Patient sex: M
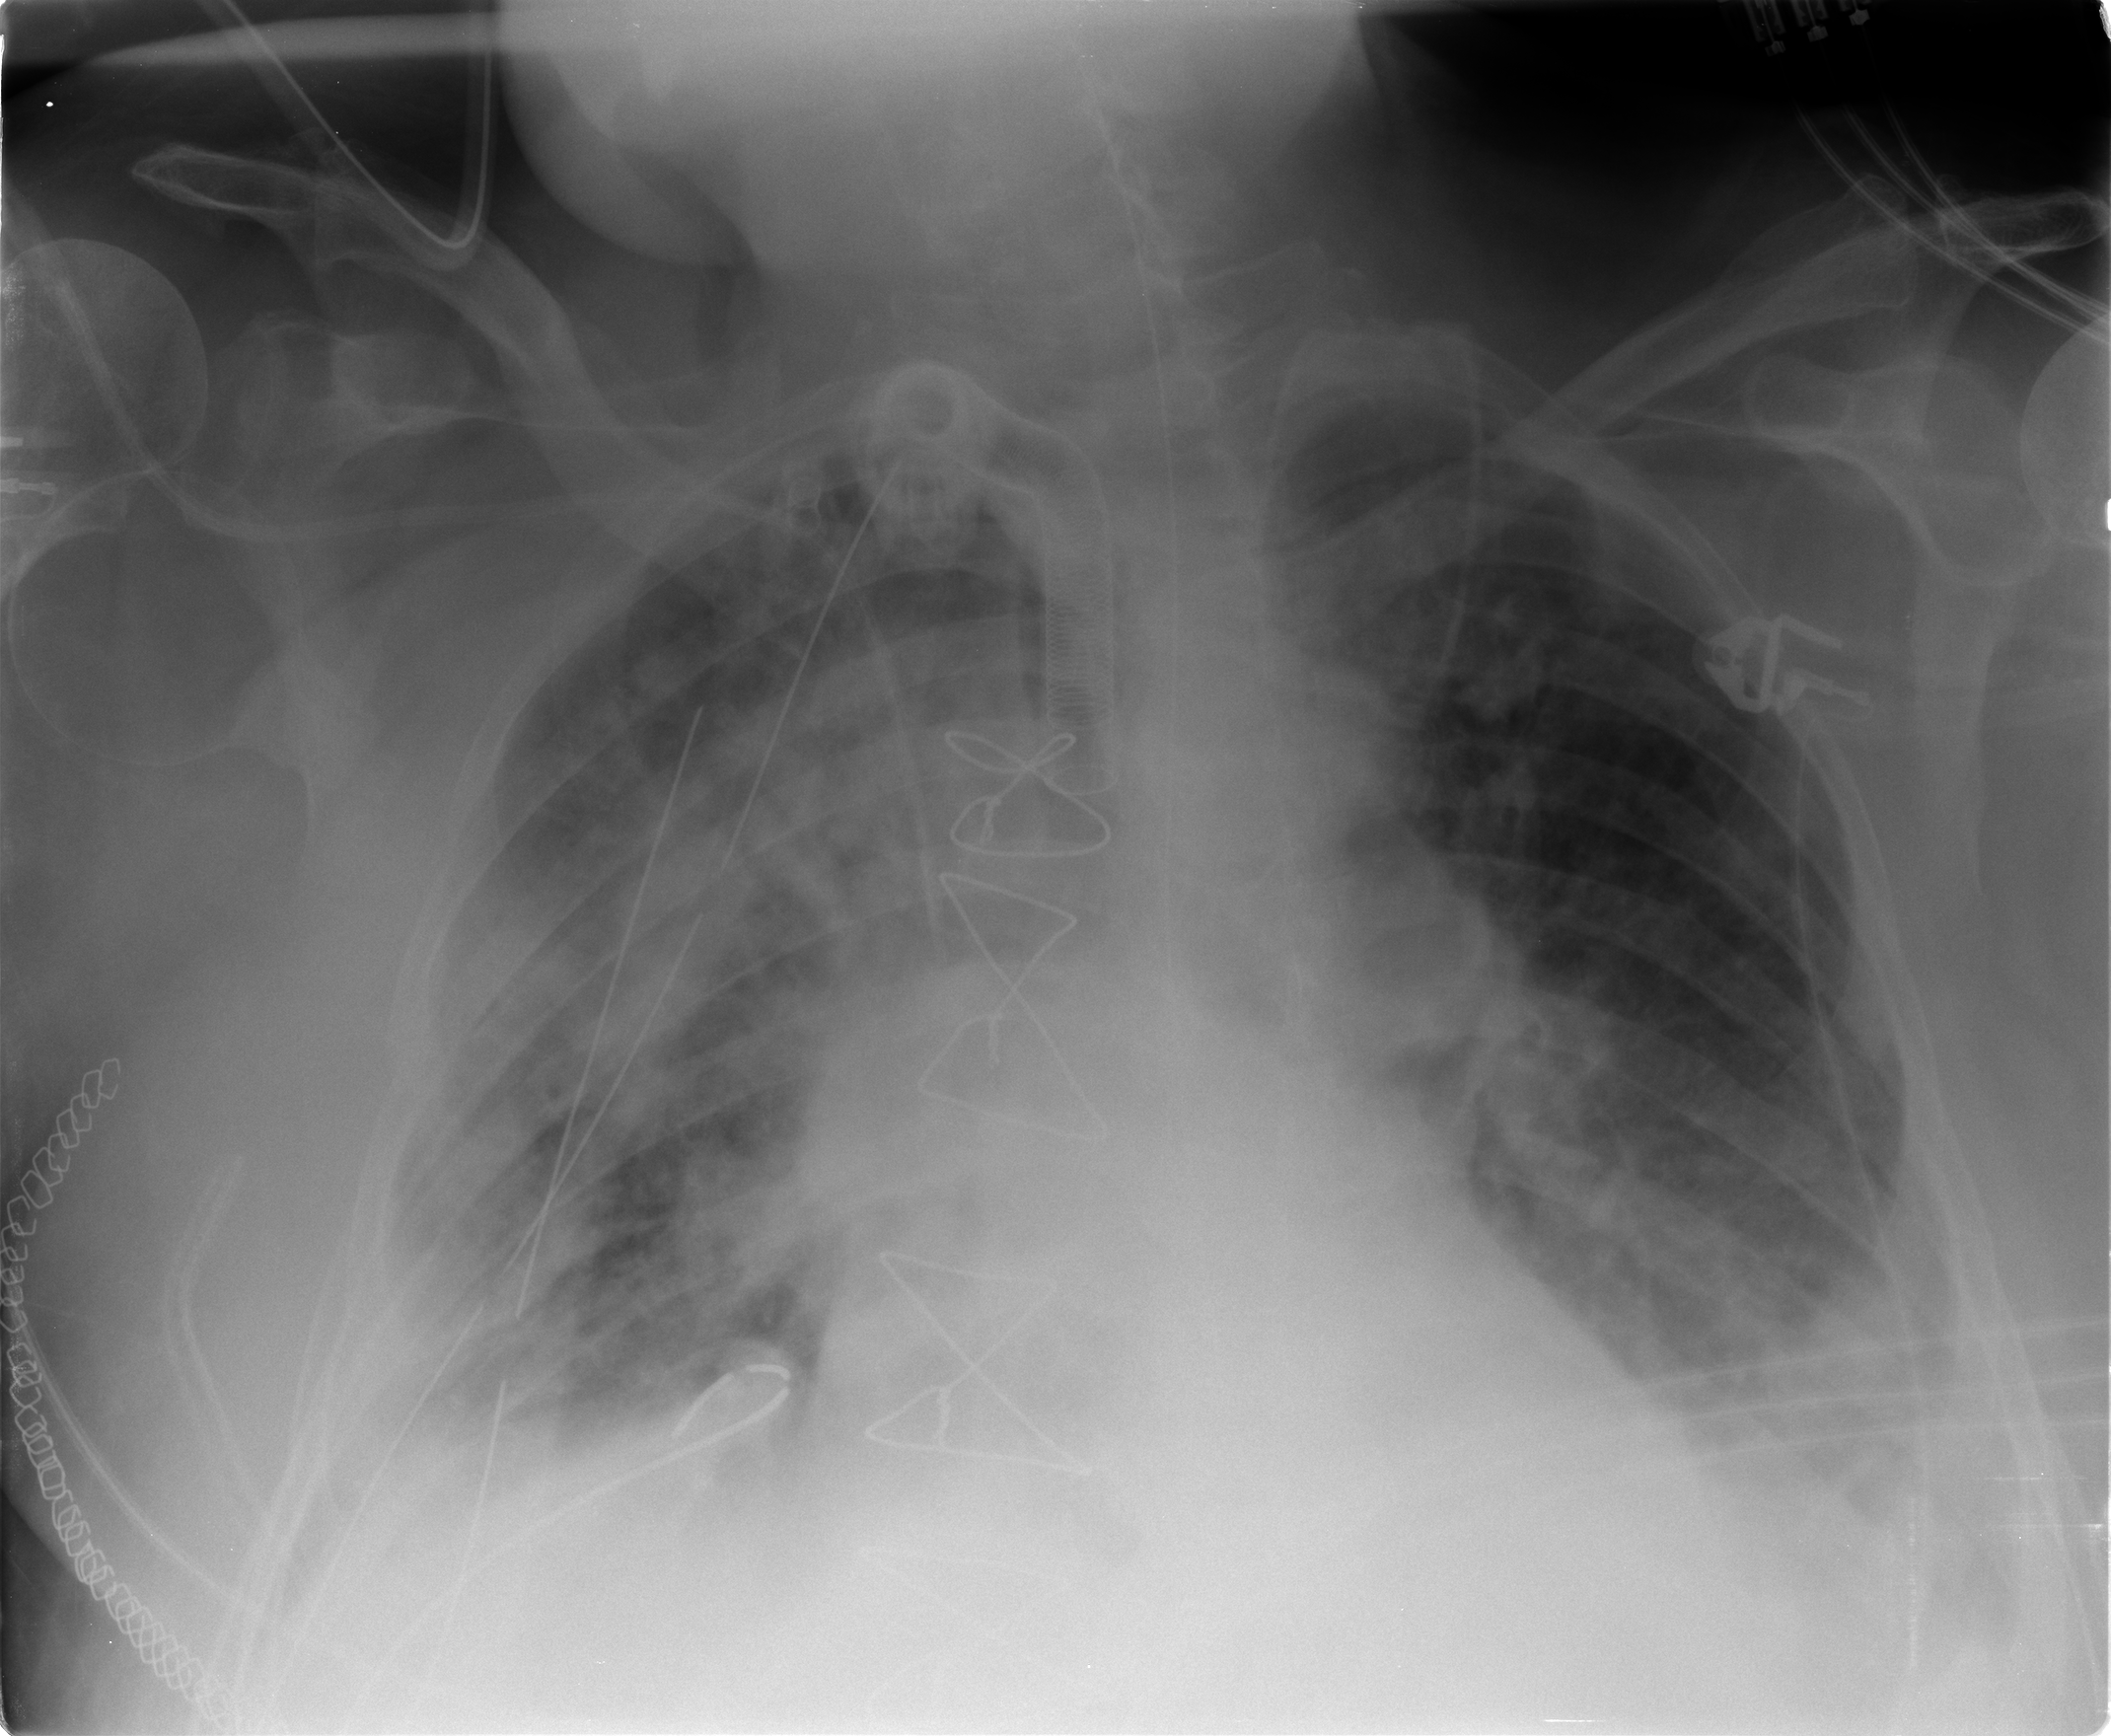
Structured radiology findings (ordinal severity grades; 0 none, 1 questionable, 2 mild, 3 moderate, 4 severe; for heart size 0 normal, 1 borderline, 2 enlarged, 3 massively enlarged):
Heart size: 2
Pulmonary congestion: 2
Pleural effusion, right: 2
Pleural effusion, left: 2
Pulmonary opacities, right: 3
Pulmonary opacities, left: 2
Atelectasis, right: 3
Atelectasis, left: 2